Question: I want to move connected rigid bodies as in image example, one of them needs to rotate around a point. Then using ground check I want to rotate it back to line
I tried using hinge joint 2d, using angle limits, but can not control rotating angle.
How can I achieve this effect? thanks.

Edit:
Tagged both rigidbodies as fixed angle and then applied rotation to upper object
'''
void Update () {
if(Input.GetKeyDown(KeyCode.F)){
zRotation += 45;
myGameObject.transform.eulerAngles = new Vector3(myGameObject.transform.rotation.x, myGameObject.transform.rotation.y, zRotation);
}
'''
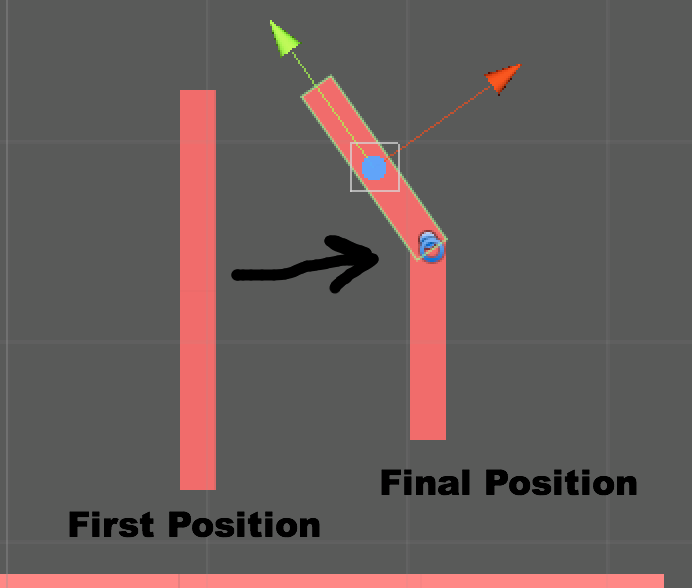
Answer: > How can I achieve this effect?
Point to the object then rotate it.
First you want to find the GameObject.
'''
GameObject g = GameObject.Find("Object Name");
'''
Save the original rotation so you can return to it.
'''
Quaternion originalPos = g.transform.rotation;
'''
Then rotate it to your liking.
'''
g.transform.rotation = new Quaternion(x,y,z,w);
'''
In addition you could use iTween to smoothen out the rotation.